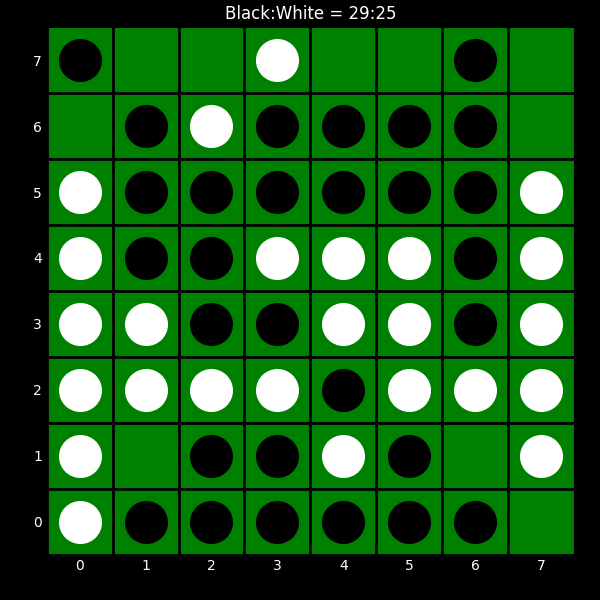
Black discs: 29
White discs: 25